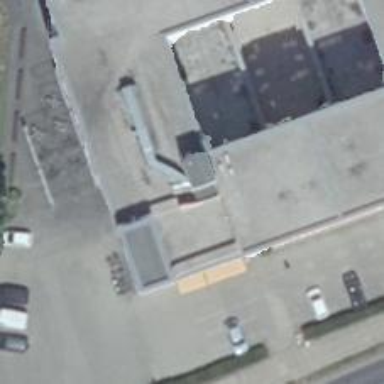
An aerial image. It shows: Restaurant.